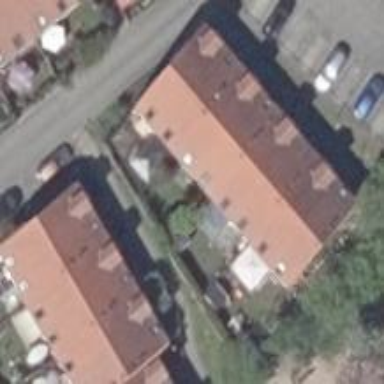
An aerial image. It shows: Residential building.